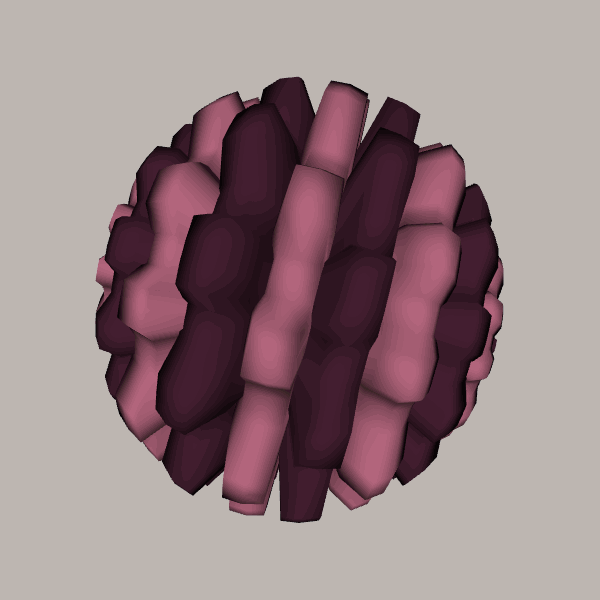
Background: light